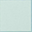
Piece: xx